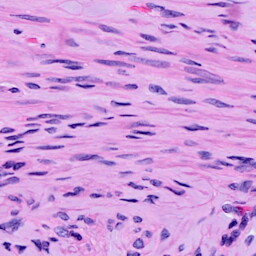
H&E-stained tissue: Ovarian